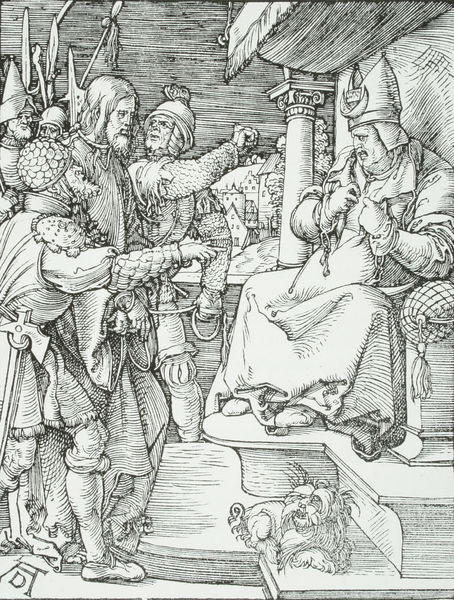
Titel: Kleine Passion - Christus vor Kaiphas
Künstler: Albrecht Dürer
Standort: viele Standorte
Institution: Seriendruck
Schlagwörter: fuß, hand, himmel, mann, weiß, landschaft, menschen, sitzen, stadt, fenster, finger, frisur, grau, haar, hintergrund, holz, hut, kleid, mund, männer, nase, profil, schwarz, skizze, säule, zeichen, zeichnung, dach, gebäude, haus, hund, tier, weg, rock, bart, gericht, mütze, richter, architektur, arm, augen, falten, federn, herodes, lang, ärmel, gesten, hals, hände, signatur, häuser, natur, auge, fransen, gewand, haare, kutte, strick, gotik, krone, lippen, genre, deutschland, fesseln, hündchen, bein, füße, holzschnitt, spieler, schuhe, hosen, kette, dächer, giebel, grafik, graphik, vorführung, angst, krieg, treppe, bischof, kaiser, kissen, könig, papst, soldaten, thron, karikatur, dick, wütend, stufe, stufen, kordel, strumpf, bauch, podest, ad, knie, zeigen, striche, strümpfe, burg, palast, seil, druck, druckgraphik, halbmond, mondsichel, schnitt, druckgrafik, schraffur, radierung, stich, häscher, schwarzweiß, schwert, waffen, ketten, soldat, waffe, schraffiert, degen, helm, stiefel, pilatus, tron, schuh, dämon, ritter, rüstung, kapitell, liniar, ausstrecken, helme, harnisch, christus, jesus, jesus christus, chien, axt, teufel, troddel, hellebarde, baldachin, lanzen, hellebarden, speer, dürer, kupferstich, beil, christ, gravure, kisse, wachen, schutz, nürnberg, ville, ant, monster, roi, erhöht, pontius pilatus, schosshund, blöd, urteil, vorführen, juden, albrecht, albrecht dürer, passion, spieß, gefesselt, gewandt, soldats, durer, ich, verurteilung, abführen, schärgen, nordalpin, hommes, untertanen, chevalier, kreatur, pontius, stdt, animal, bishcofsmütze, erhöhr, helebarden, hoheprieser, jesuas, pontius pilastus, schut, säule stufe, armée, pape, säume, jesu, trone, clergé, stadtz, graifk, coussin, ecclesiastique, bischpf, zhintergrund, throne, prodürer, lenzen, reclamation, soldars, dürrer, durrer, vorführung christi, bischof.